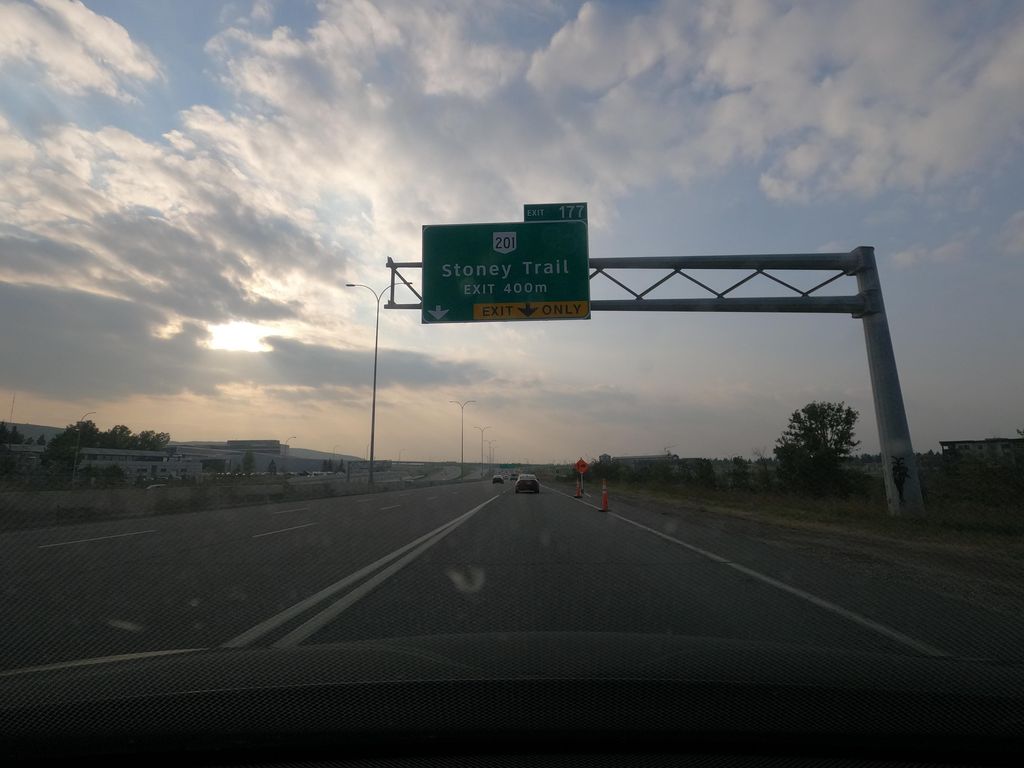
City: calgary